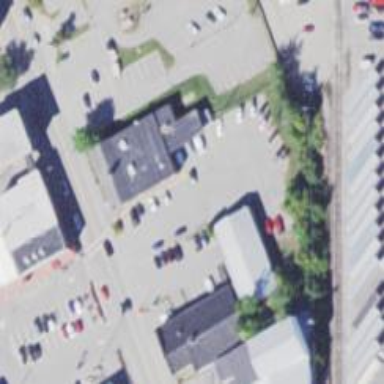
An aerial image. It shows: Post office.